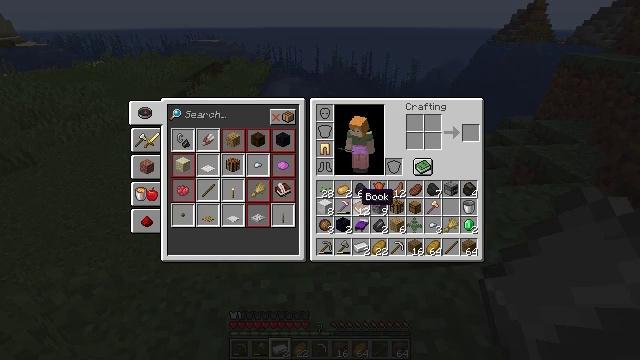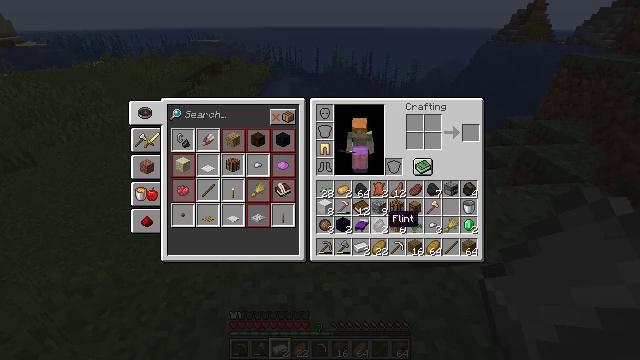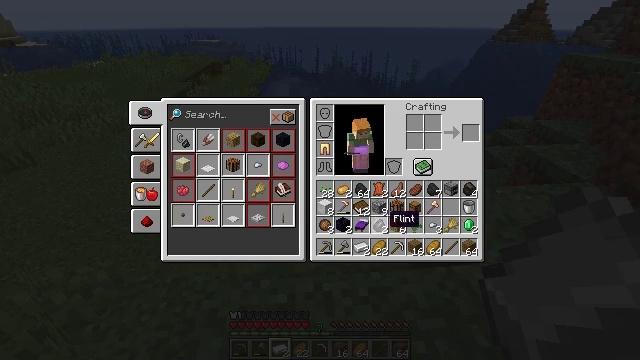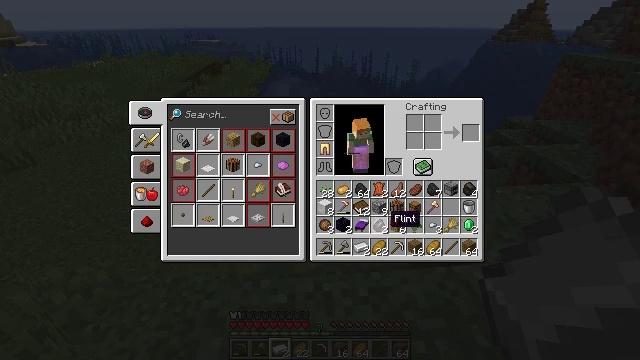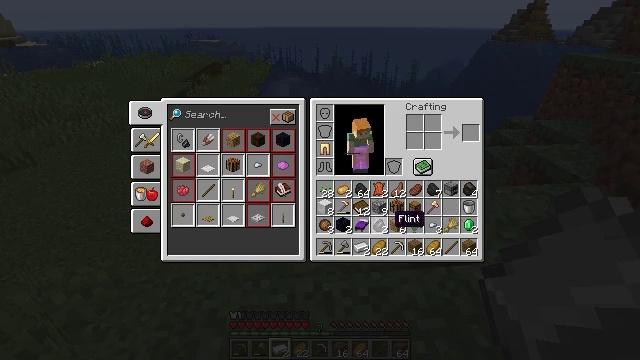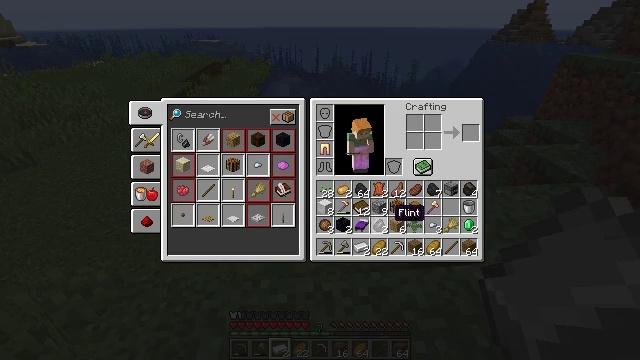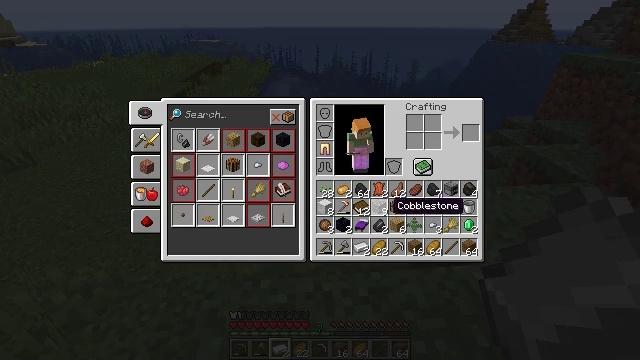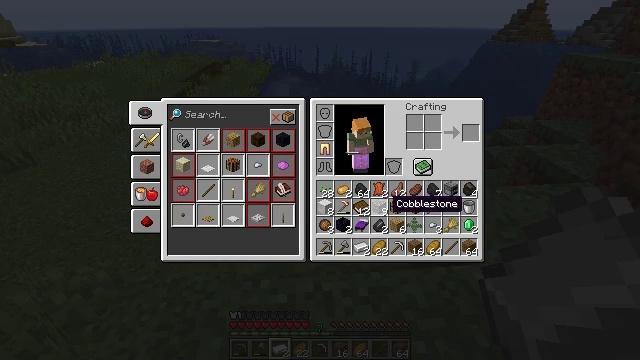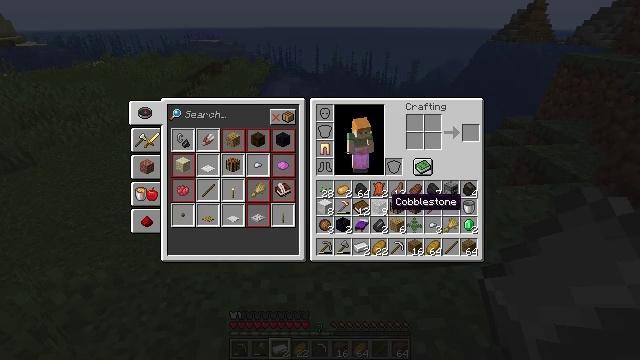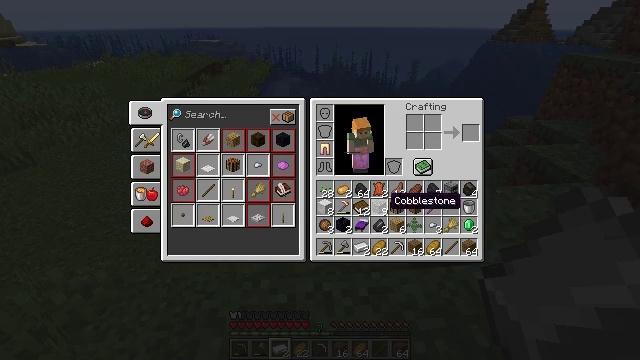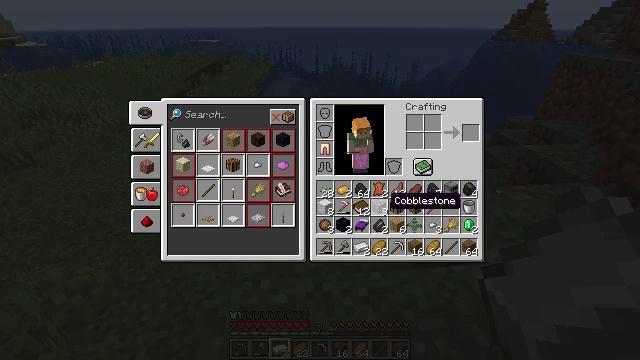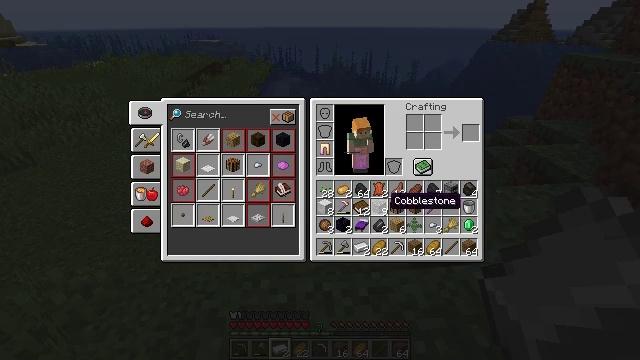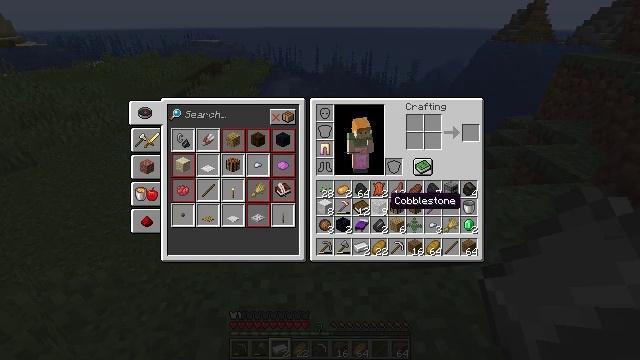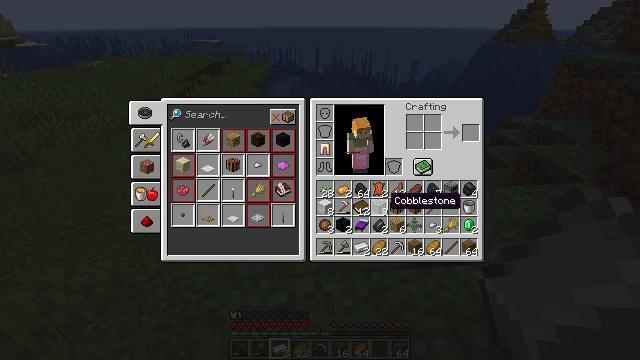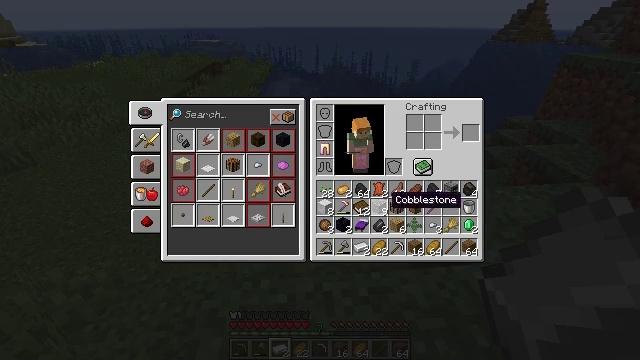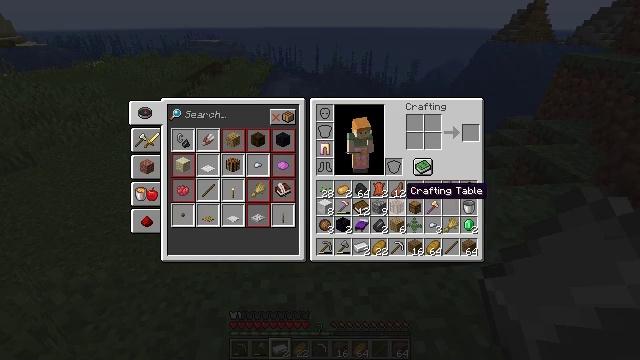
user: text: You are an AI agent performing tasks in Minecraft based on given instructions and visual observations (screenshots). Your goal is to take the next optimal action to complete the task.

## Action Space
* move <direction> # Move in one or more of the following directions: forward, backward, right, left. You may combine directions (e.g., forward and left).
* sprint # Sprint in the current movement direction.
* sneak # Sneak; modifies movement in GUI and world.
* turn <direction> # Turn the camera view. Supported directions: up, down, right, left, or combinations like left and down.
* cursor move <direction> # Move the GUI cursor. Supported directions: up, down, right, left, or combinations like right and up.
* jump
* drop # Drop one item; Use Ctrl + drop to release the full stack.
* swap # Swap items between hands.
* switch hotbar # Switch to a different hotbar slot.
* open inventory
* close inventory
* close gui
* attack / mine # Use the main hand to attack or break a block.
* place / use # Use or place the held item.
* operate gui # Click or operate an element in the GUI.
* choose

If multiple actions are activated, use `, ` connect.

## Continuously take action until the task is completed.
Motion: motion action
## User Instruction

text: Remove a fern from the inventory.
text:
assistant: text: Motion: cursor move right and down
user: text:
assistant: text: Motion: no_op
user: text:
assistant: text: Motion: no_op
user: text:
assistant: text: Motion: no_op
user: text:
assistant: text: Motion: no_op
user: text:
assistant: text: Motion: cursor move up
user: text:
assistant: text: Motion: no_op
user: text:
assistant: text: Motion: no_op
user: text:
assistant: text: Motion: no_op
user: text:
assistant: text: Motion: no_op
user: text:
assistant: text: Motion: no_op
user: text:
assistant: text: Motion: no_op
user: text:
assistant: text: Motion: no_op
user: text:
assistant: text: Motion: no_op
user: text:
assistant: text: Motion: cursor move right and up
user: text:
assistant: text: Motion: cursor move right and up
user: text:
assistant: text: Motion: cursor move right and up
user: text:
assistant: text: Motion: cursor move right and up
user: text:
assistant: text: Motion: no_op
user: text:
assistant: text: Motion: cursor move left
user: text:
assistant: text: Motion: cursor move left and down
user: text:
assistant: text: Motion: cursor move left and down
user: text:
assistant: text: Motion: cursor move left
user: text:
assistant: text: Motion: cursor move left
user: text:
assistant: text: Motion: no_op
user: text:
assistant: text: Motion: no_op
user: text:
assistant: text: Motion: no_op
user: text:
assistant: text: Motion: no_op
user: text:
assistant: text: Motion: no_op
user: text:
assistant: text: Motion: no_op